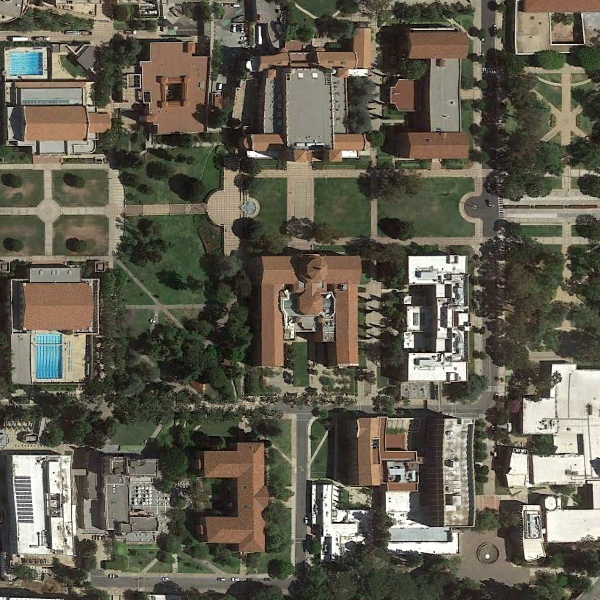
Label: School